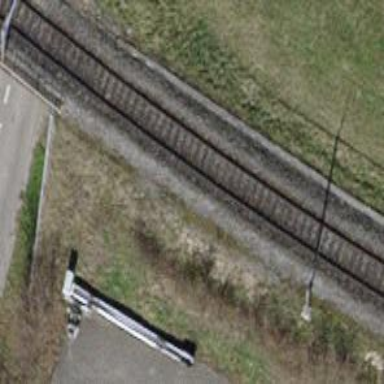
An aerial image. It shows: Single-track railway bridge with contact lines for electrification.